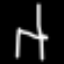
Label: chair